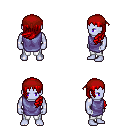
a pixel art fantasy rpg character, male body template, dark elf, purple skin, chain tabard jacket, white pants, red left-swept hairstyle, red bandana, four views (front, back, left, right), 2x2 character sprite sheet, small pixel art, hard edges, no anti-aliasing